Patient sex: M
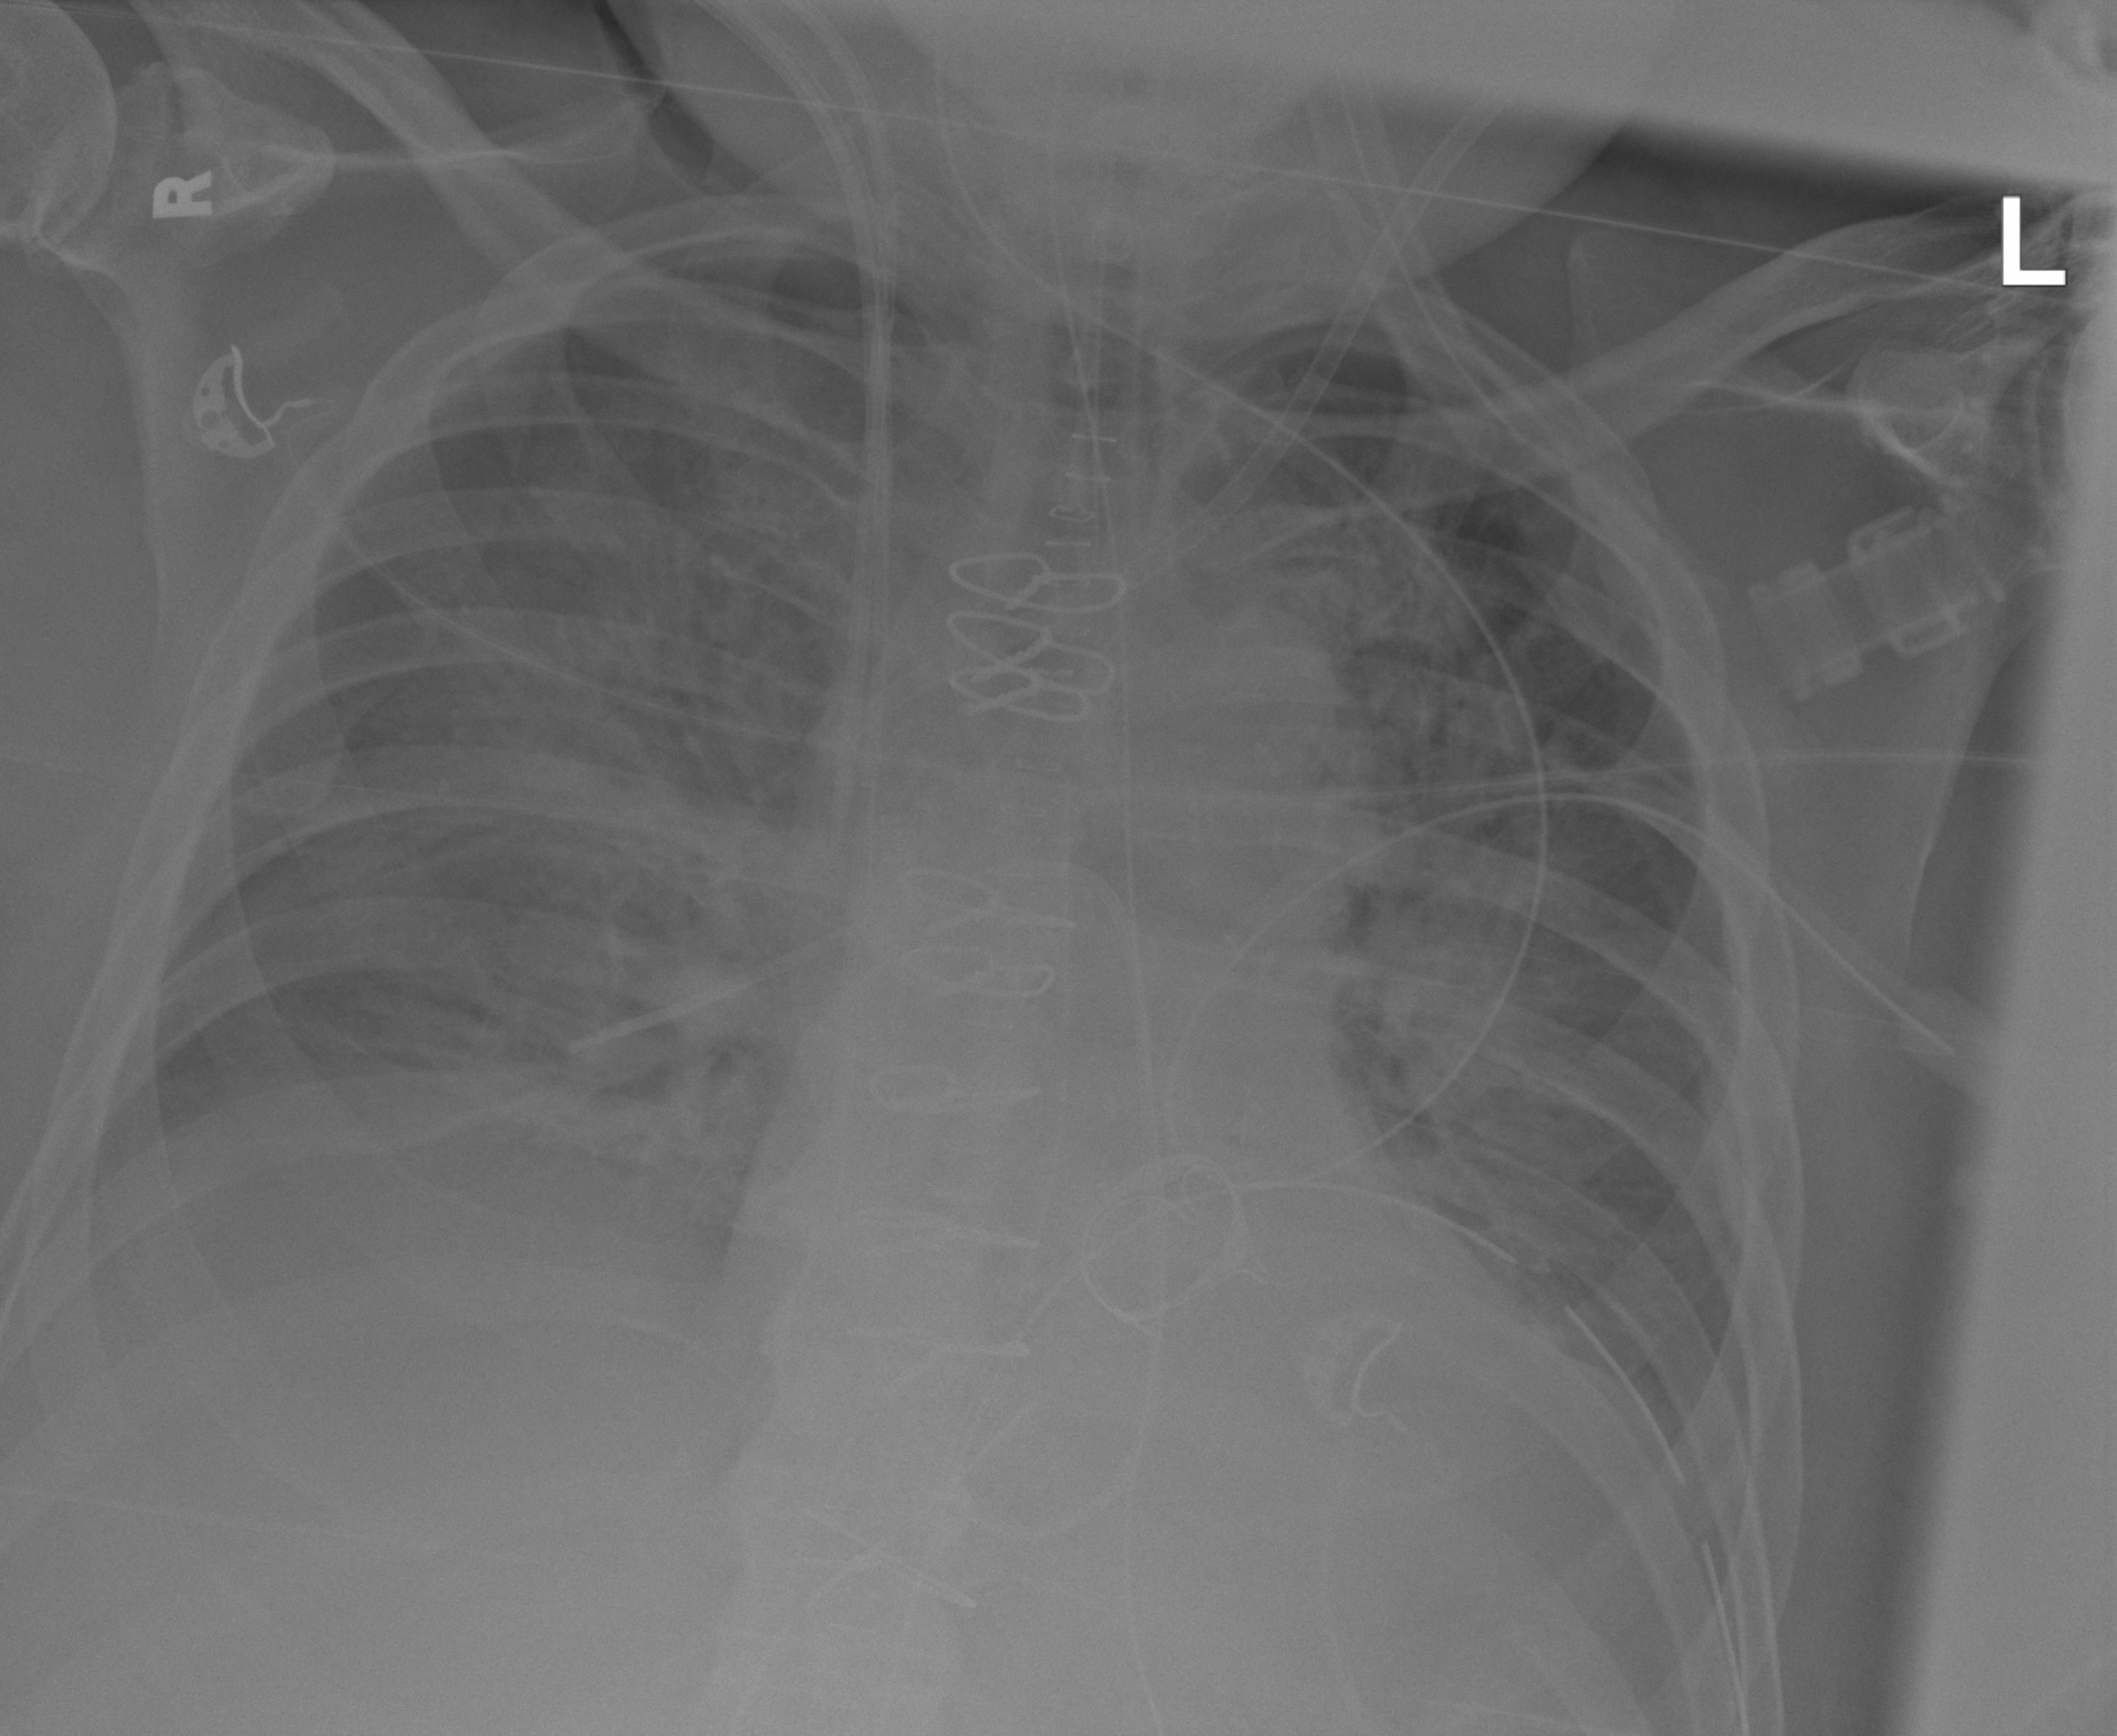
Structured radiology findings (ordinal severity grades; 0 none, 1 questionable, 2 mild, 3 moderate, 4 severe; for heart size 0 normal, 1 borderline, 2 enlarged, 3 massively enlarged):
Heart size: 0
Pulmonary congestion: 3
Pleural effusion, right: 1
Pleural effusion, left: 1
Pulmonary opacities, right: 3
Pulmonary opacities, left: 3
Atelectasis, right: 2
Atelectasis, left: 2